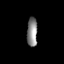
Tissue: prostate
Cell type: Epithelial cells
Senescence score: 0.3561
Nuclear area (px): 298
Mean DAPI intensity: 135.372